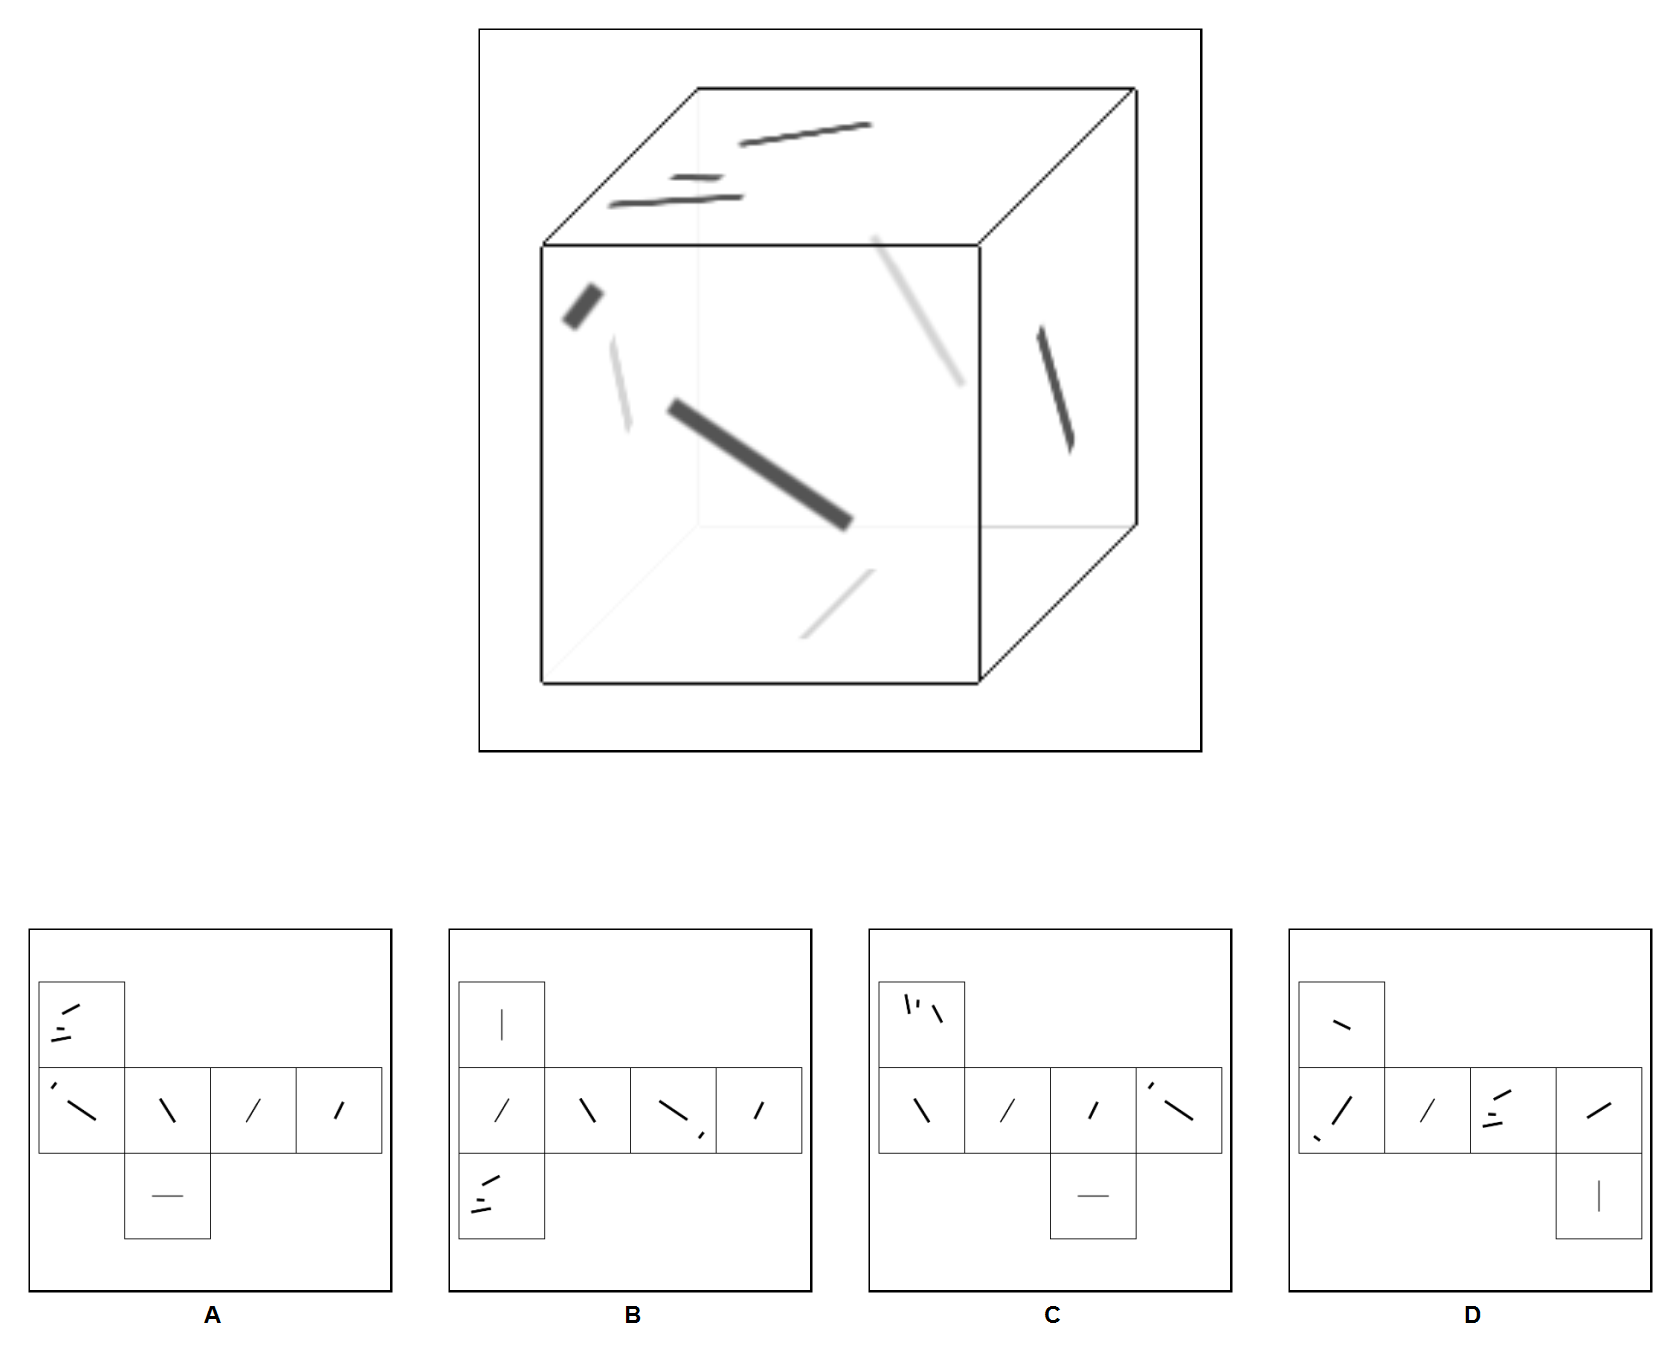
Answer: D